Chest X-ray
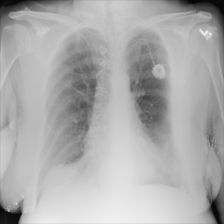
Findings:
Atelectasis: negative
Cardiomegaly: negative
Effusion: negative
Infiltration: negative
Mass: negative
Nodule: negative
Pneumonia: negative
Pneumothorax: negative
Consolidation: negative
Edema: negative
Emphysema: negative
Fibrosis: negative
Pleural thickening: negative
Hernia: negative